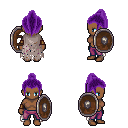
a pixel art fantasy rpg character, female body template, human, dark skin, gray tattered cape, magenta pants, purple long topknot hairstyle, leather bracers, shield, four views (front, back, left, right), 2x2 character sprite sheet, small pixel art, hard edges, no anti-aliasing